Question: I want to create a tree view accordion structure using css and javascript only, no libraries.
In this tree view, all elements have to be checkboxes, so when they get checked they display the children and when they get unchecked they hide them.
Please anyone can help me.
Below is an example image of what i need to reproduce, but with checkboxes, doesn't have to look that way exactly.

Thanks.
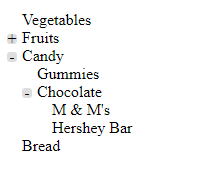
Answer: Check this out, is a very simple solution i just made, its missing the minus and plus icons those you can add em with css.
<URL>
'''
.child-check{
margin-left: 15px;
display: none;
}
.child-check.active{
display: block;
}
'''
'''
<div class="parent-check">
<input type="checkbox"><label>Level 1</label>
<div class="child-check">
<input type="checkbox"><label>Level 1.1</label>
<div class="child-check">
<input type="checkbox"><label>Level 1.1</label>
</div>
</div>
</div>
<div class="parent-check">
<input type="checkbox"><label>Level 2</label>
<div class="child-check">
<input type="checkbox"><label>Level 2.1</label>
</div>
</div>
'''
'''
var checks = document.querySelectorAll("input[type=checkbox]");
for(var i = 0; i < checks.length; i++){
checks[i].addEventListener( 'change', function() {
if(this.checked) {
showChildrenChecks(this);
} else {
hideChildrenChecks(this)
}
});
}
function showChildrenChecks(elm) {
var pN = elm.parentNode;
var childCheks = pN.children;
for(var i = 0; i < childCheks.length; i++){
if(hasClass(childCheks[i], 'child-check')){
childCheks[i].classList.add("active");
}
}
}
function hideChildrenChecks(elm) {
var pN = elm.parentNode;
var childCheks = pN.children;
for(var i = 0; i < childCheks.length; i++){
if(hasClass(childCheks[i], 'child-check')){
childCheks[i].classList.remove("active");
}
}
}
function hasClass(elem, className) {
return new RegExp(' ' + className + ' ').test(' ' + elem.className + ' ');
}
'''